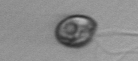
Label: flagellate_morphotype1